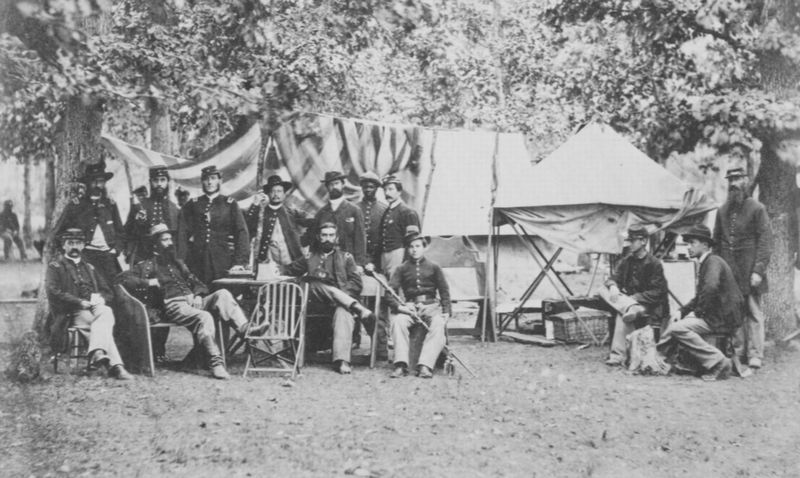
Titel: Offiziere der 93. New-York-Einheit bei Bealton VA.
Künstler: Mathew B. Brady
Schlagwörter: baum, blätter, gruppe, laub, mann, weiß, bäume, menschen, sitzen, äste, grau, hut, hüte, männer, schwarz, stroh, stuhl, stühle, stützen, tisch, anlage, gras, hund, tuch, wiese, bart, bärte, hose, kappe, schnurrbart, stehen, gruppenportrait, gruppenporträt, portrait, porträt, erde, stamm, zweige, boden, sessel, familie, wald, stock, kisten, stab, fahne, flagge, amerika, krieg, soldaten, gestreift, streifen, knöpfe, schnauzer, foto, fotografie, photographie, wei, lichtung, hocken, schwarz-weiss, militär, schwerter, uniform, uniformen, jacken, soldat, kiste, stiefel, armee, photo, küche, general, personengruppe, usa, indien, aufnahme, weise, offiziere, zelt, zelte, lager, planen, schwarzwei, lage, truppe, gruppenfoto, kape, bürgerkrieg, walt, plane, feldlager, unabhängigkeit, me, aufstellung nehmen